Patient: sex M, age 66
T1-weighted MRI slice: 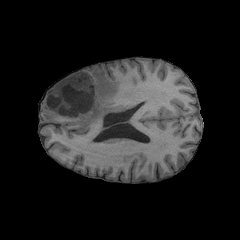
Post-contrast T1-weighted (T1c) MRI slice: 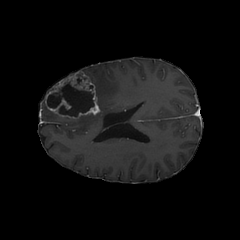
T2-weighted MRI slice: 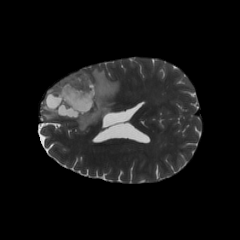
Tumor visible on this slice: yes
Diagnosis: Glioblastoma, IDH-wildtype
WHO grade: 4